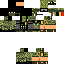
A male human skin with dark skin, wearing brown helmet dressed in a blue hoodie and black pants, featuring a closed mouth.